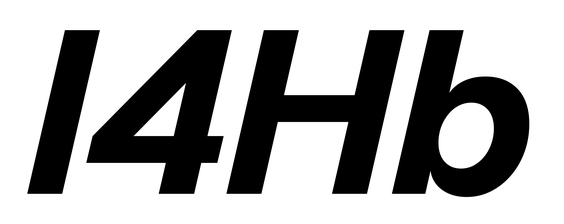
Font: InstrumentSans-Italic_Bold_Italic